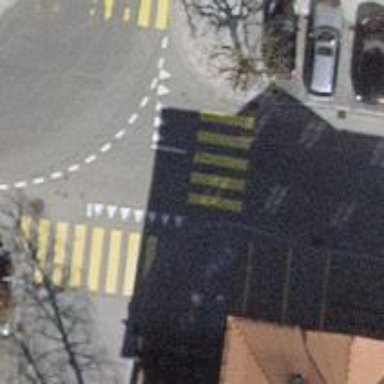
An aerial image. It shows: Uncontrolled zebra crossing with notable zebra markings.